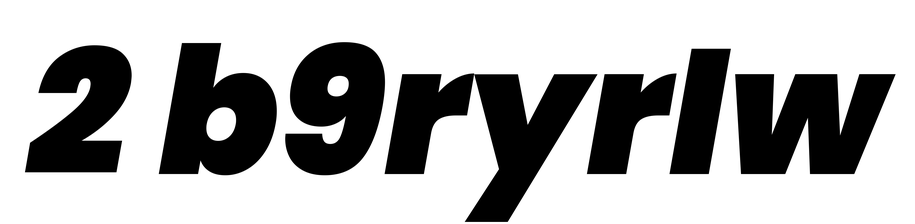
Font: Poppins-BlackItalic